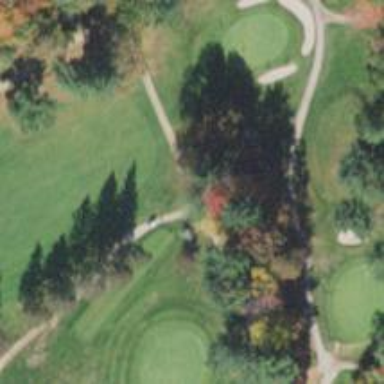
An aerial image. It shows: Service road designated as golf cart path.